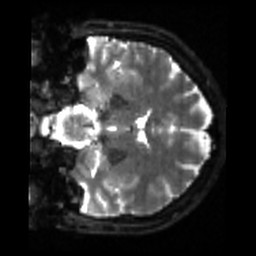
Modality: sbref
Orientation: coronal
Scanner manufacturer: siemens
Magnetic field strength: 3 T
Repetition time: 4 s
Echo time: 0.0594 s